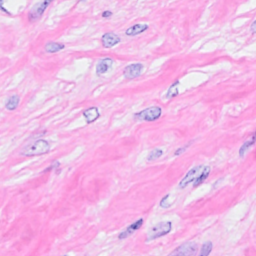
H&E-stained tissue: Breast